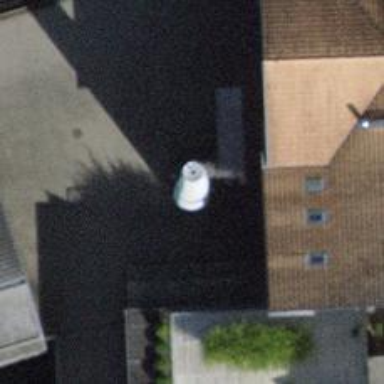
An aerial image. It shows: Chimney that is man-made.